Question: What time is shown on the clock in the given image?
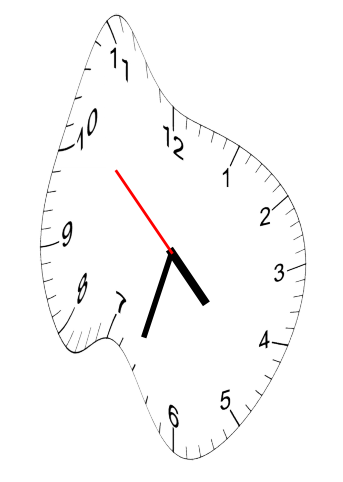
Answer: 04:32:52